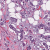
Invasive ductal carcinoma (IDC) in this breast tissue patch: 1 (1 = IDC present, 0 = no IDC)